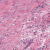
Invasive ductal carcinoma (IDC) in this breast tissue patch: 1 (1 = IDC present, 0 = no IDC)